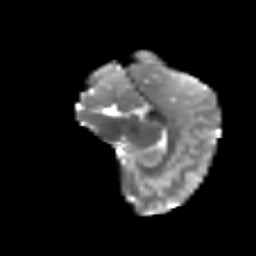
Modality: T2w
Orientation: sagittal
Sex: female
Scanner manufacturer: siemens
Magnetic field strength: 3 T
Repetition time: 5 s
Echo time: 0.071 s